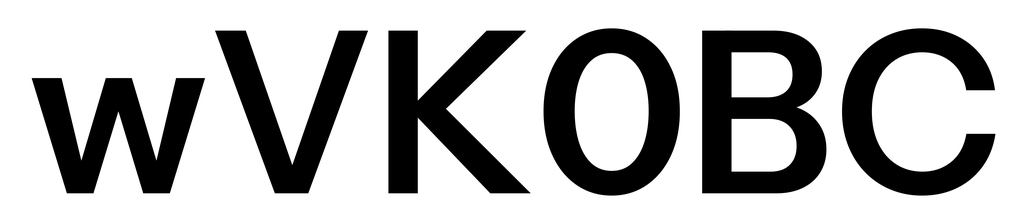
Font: InstrumentSans_SemiBold